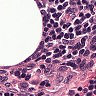
Metastatic tissue present: no